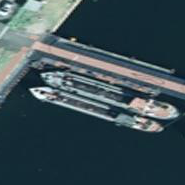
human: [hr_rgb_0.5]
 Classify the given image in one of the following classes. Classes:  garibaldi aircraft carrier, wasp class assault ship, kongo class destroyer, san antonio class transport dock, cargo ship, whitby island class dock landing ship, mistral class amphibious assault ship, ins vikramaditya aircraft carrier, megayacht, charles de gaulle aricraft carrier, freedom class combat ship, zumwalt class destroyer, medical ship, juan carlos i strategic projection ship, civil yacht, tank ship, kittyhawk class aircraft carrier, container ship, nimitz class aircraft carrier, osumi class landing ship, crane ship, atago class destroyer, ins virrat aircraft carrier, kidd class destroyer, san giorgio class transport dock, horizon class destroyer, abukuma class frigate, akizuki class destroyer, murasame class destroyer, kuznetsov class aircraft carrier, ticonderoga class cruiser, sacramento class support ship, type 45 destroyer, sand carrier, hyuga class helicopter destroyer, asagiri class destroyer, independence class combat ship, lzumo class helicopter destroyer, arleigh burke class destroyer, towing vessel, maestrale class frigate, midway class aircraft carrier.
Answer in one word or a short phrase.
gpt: Sand carrier